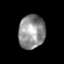
Tissue: skin
Cell type: Epithelial cells
Senescence score: 0.2698
Nuclear area (px): 873
Mean DAPI intensity: 143.016